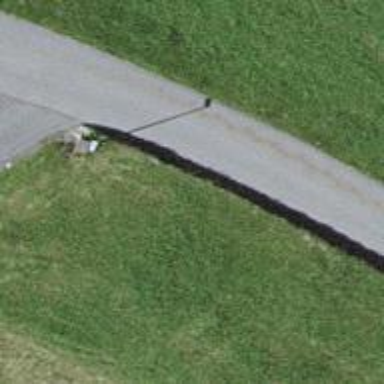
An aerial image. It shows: Unclassified road with asphalt surface.